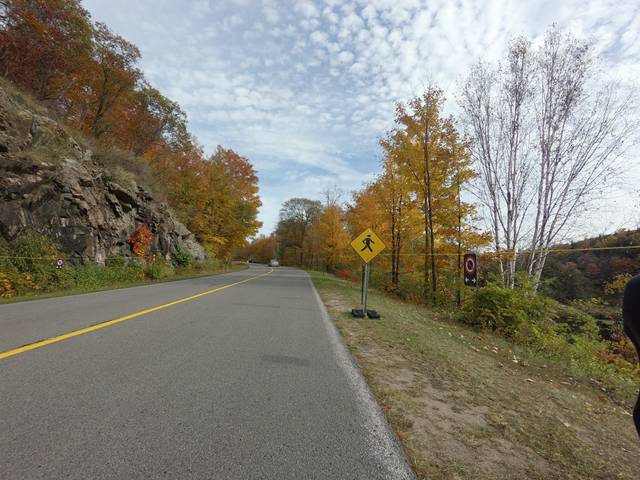
Region: Canada
Coordinates: 45.492, -75.864